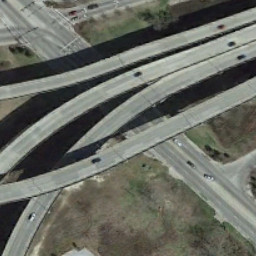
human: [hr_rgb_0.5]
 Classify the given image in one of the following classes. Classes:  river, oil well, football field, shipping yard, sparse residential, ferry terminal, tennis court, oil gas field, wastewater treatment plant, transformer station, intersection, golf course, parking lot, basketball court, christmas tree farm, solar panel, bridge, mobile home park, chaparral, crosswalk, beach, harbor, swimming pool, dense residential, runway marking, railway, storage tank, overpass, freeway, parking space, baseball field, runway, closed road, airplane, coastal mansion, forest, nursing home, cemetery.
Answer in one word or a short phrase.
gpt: overpass